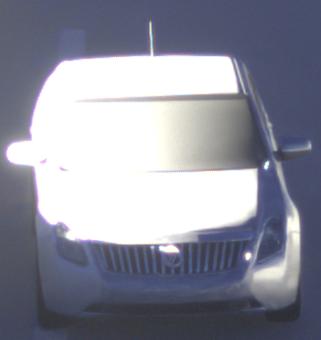
Make: Mercury
Model: Milan
Detailed model: -
Model produced from: 2009
Model produced until: 2010
Doors: 4
Color: white
Road condition: dry road
Daytime: sunrise or sunset
Contrast: high contrast